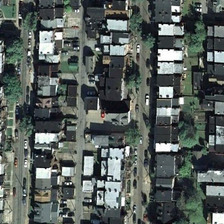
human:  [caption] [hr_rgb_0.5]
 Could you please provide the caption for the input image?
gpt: five rows of building and some green trees are in a dense residential area .

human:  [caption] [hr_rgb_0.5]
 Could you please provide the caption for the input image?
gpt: five rows of building and some green trees are in a dense residential area .

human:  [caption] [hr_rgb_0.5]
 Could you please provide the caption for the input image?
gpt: five rows of building and some green trees are in a dense residential area .

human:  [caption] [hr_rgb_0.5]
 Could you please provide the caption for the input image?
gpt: five rows of building and some green trees are in a dense residential area .

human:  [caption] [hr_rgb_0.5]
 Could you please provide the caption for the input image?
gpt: five rows of building and some green trees are in a dense residential area .